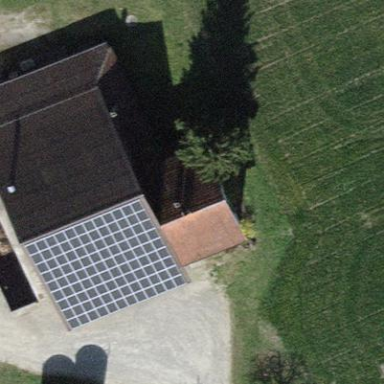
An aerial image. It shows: Farm building with gabled roof.